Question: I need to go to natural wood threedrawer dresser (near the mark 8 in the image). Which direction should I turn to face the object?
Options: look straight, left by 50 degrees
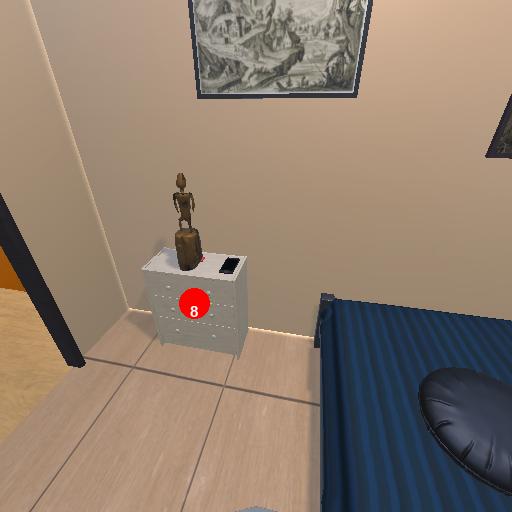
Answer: look straight